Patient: sex F, age 71
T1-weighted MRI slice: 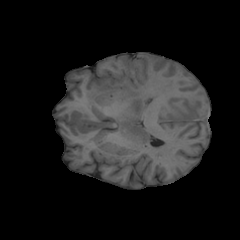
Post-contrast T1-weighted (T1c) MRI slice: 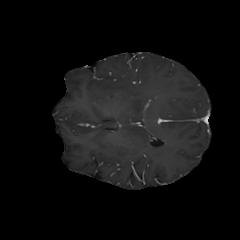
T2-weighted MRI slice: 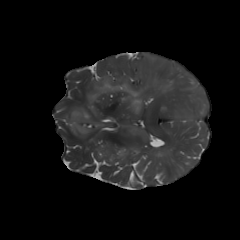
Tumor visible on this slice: yes
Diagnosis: Glioblastoma, IDH-wildtype
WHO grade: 4